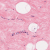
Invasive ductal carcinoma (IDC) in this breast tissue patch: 0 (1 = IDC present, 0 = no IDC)